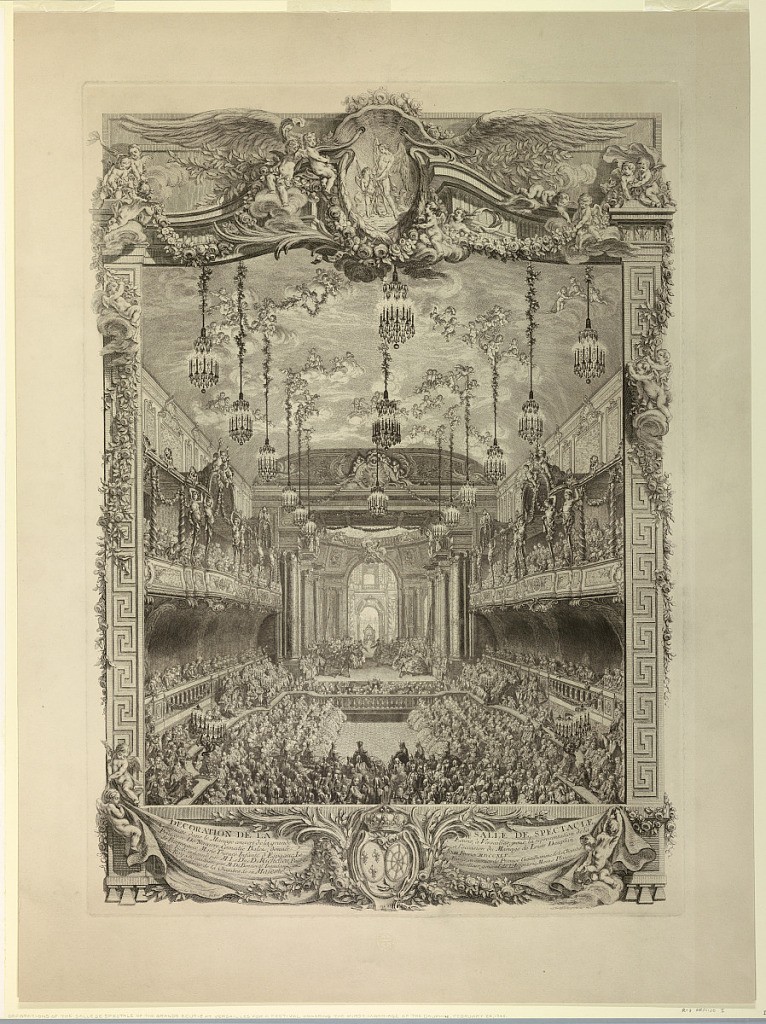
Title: Decoration de la Salle de Spectacle
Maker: Charles-Nicolas Cochin the younger, French, 1715–1790
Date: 1745
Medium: Engraving on paper
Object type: Print
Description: Decorations of the Salle de Spectacle of the Grande Ecurie at Versailles for a Festival Honoring the Fist Marriage of the Dauphin, February 24, 1745. The chamber is fitted with a stage at one end; filled with spectators watching a performance. Below, a six line explanatory inscription, and engraver's name; also indication that the decorations were devised by Slotz and Perot.